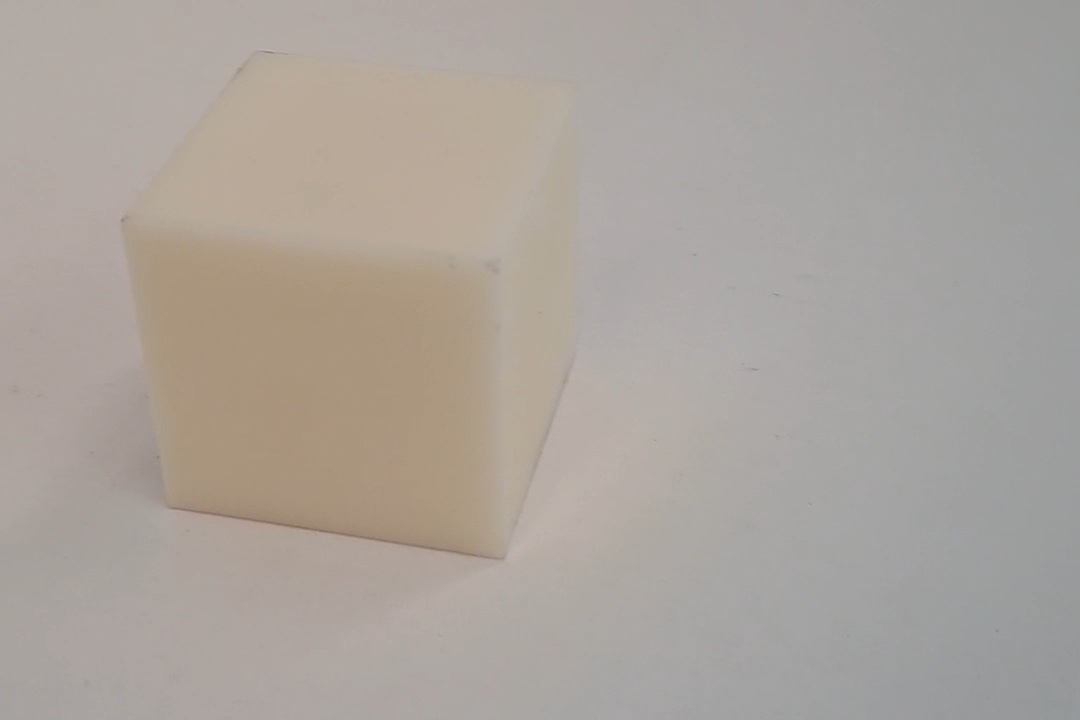
Label: Cuboid